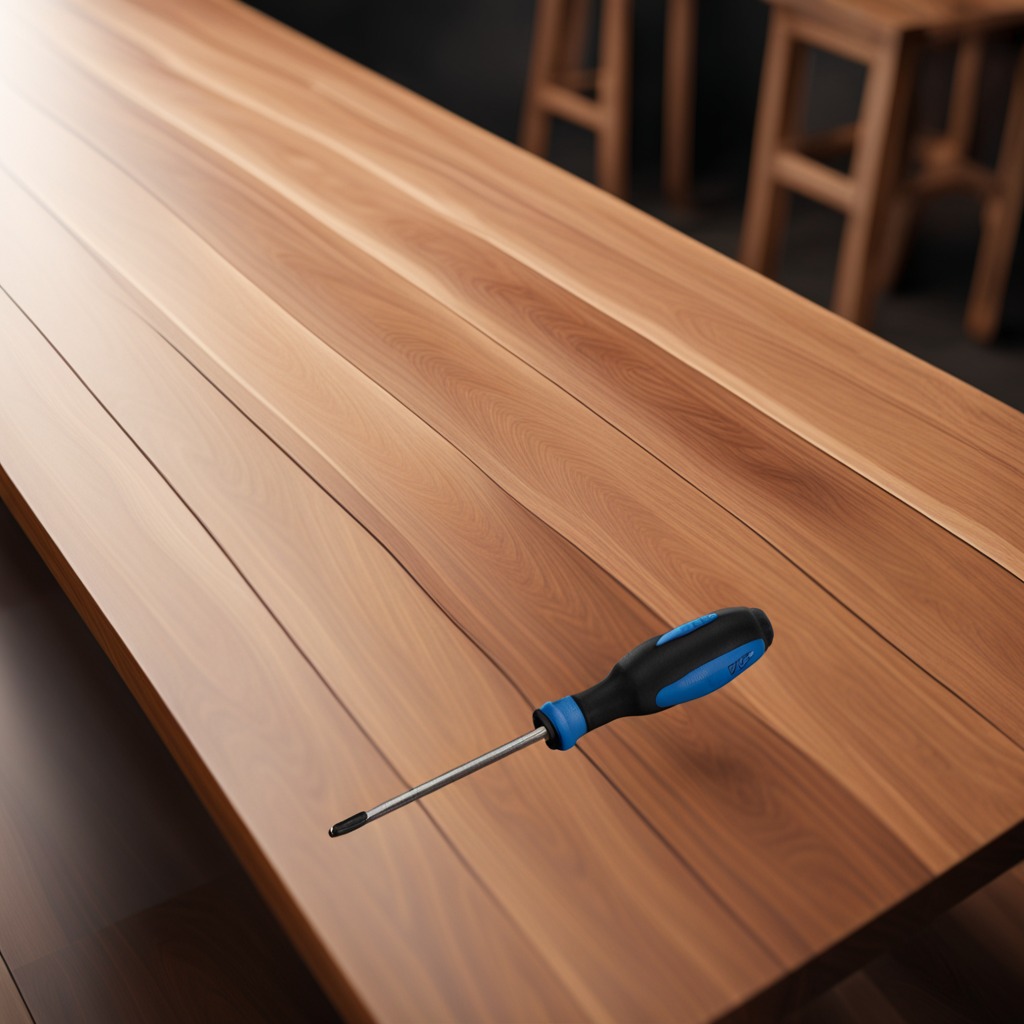
A screwdriver is lying on the wooden table in a carpentry studio.